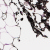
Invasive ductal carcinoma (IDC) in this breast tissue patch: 0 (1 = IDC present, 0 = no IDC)